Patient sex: M
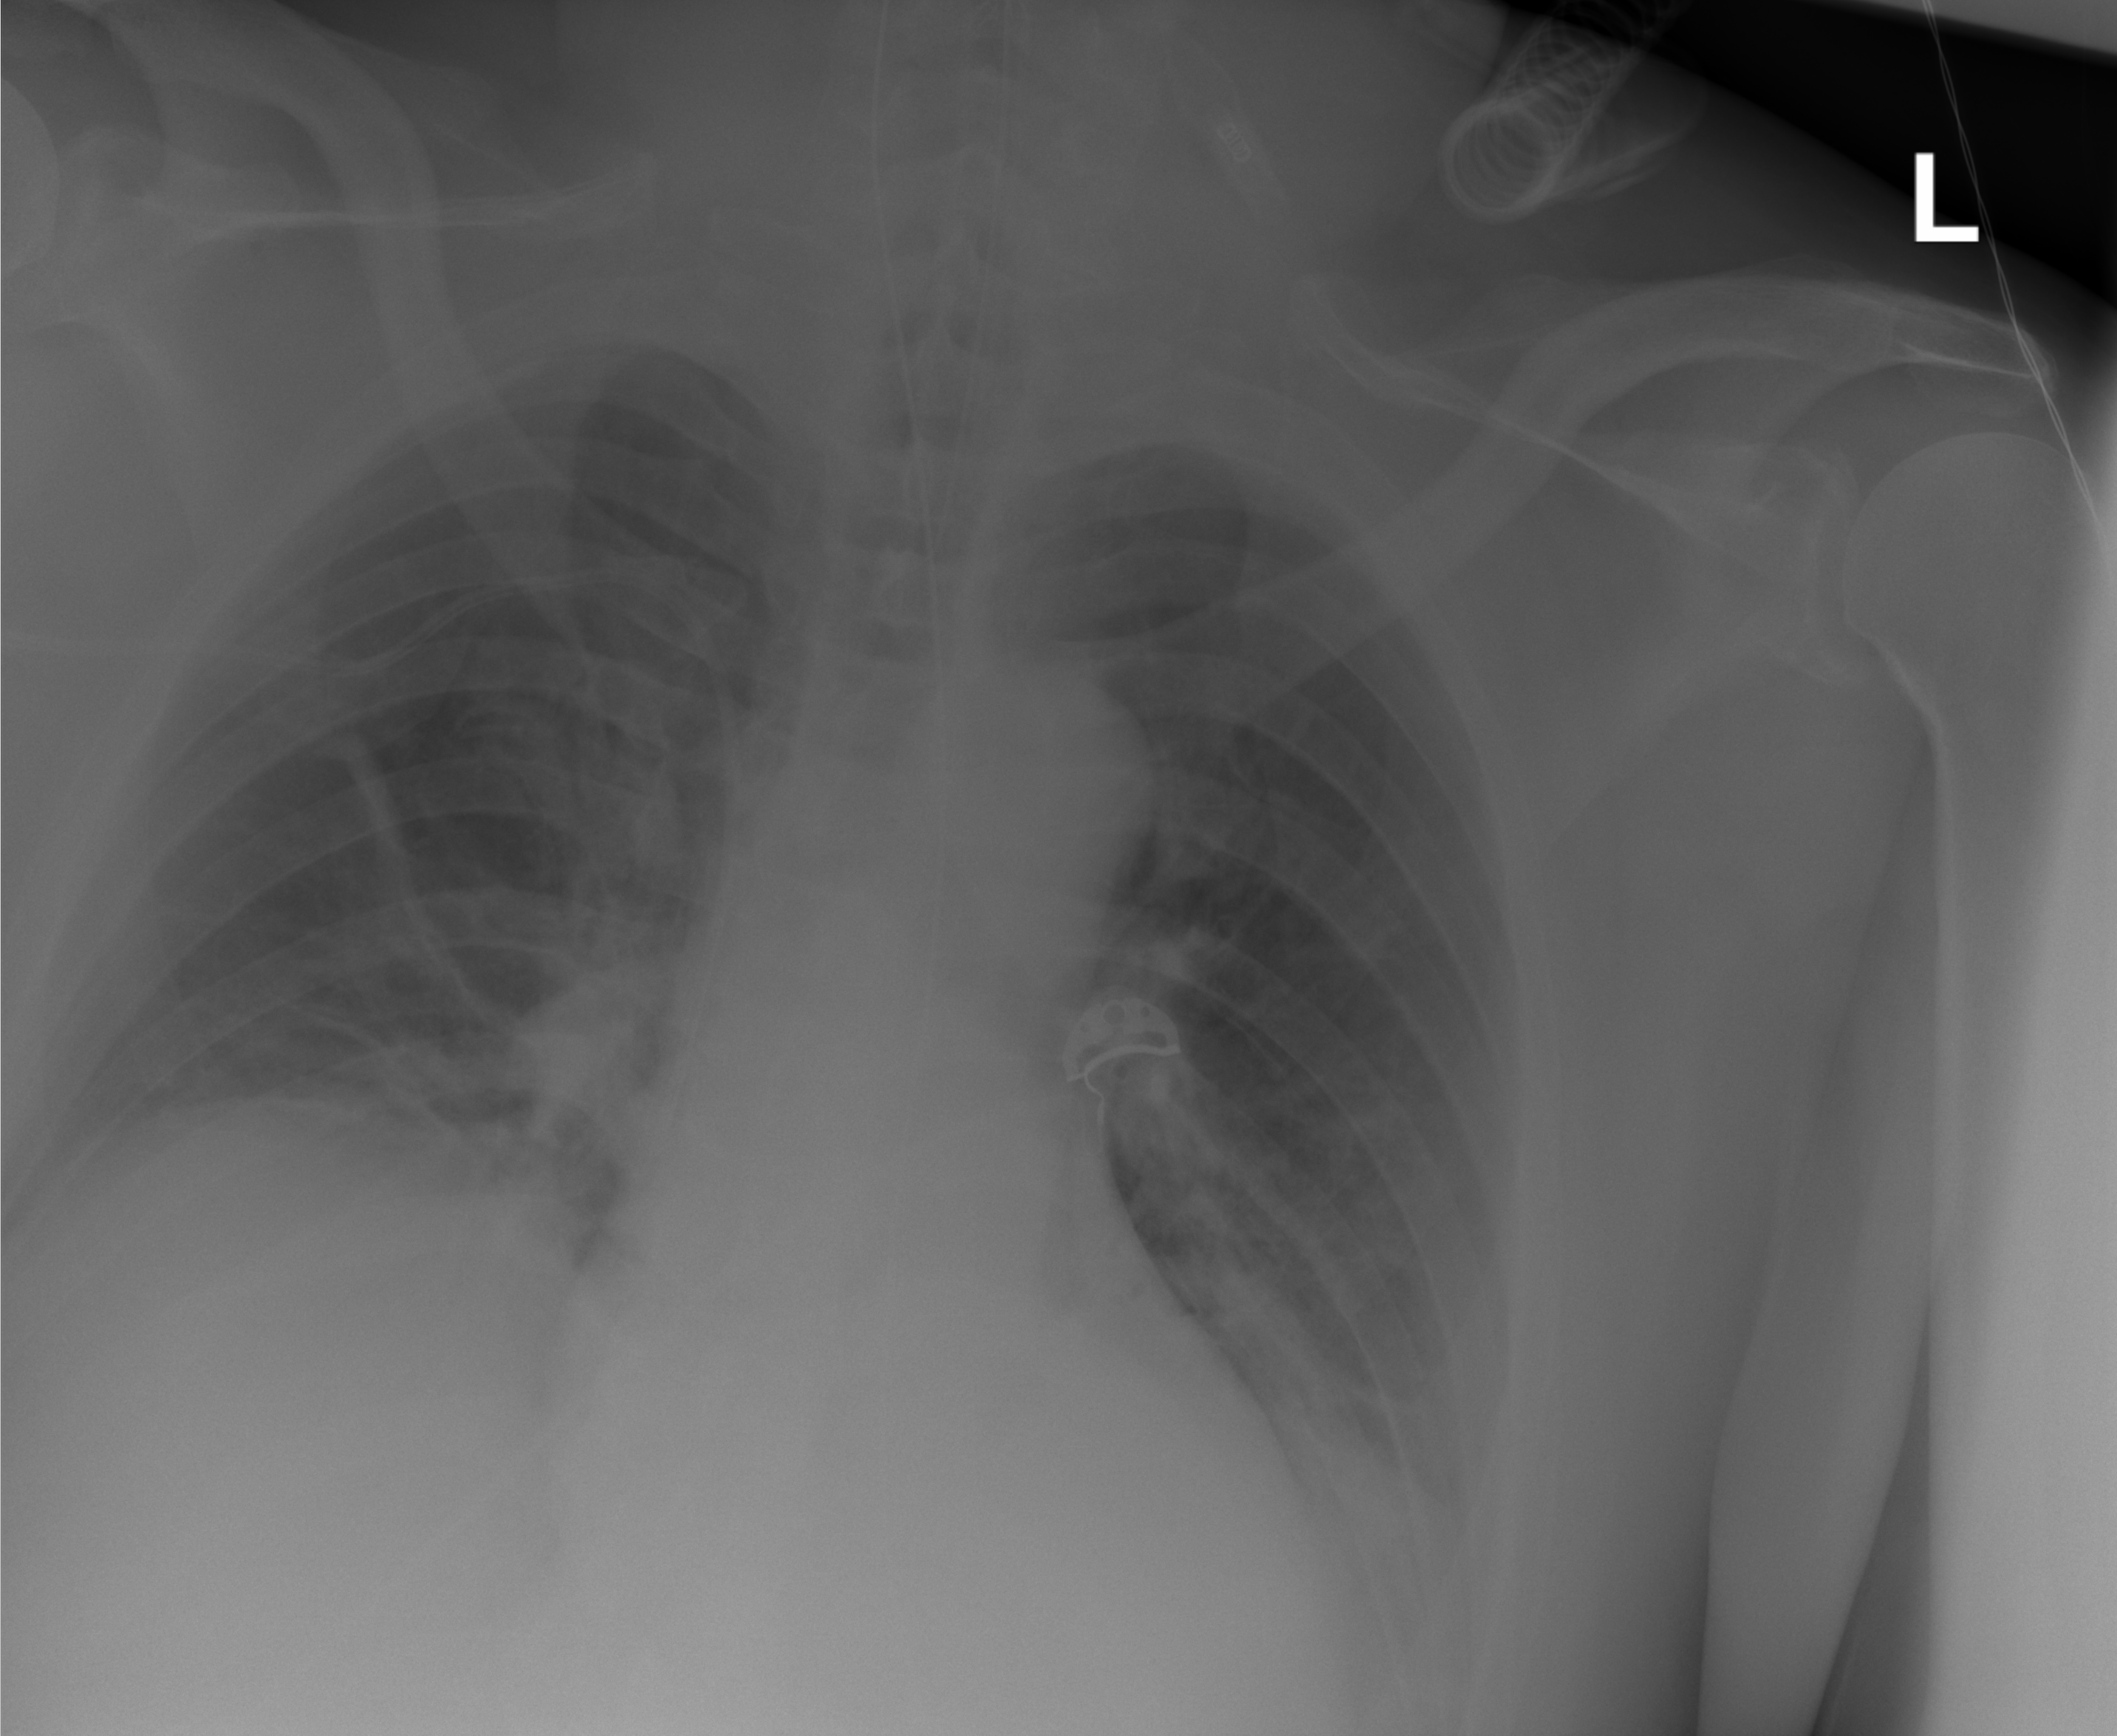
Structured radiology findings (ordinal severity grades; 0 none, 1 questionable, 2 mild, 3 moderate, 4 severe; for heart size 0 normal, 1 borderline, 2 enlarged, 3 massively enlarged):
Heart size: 0
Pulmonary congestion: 0
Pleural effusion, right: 1
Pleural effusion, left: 2
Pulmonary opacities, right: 0
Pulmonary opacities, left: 1
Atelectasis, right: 2
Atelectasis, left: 2